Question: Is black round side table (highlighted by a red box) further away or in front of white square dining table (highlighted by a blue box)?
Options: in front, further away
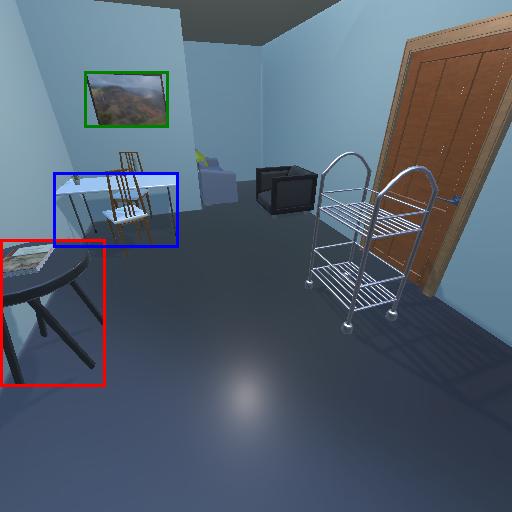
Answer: in front